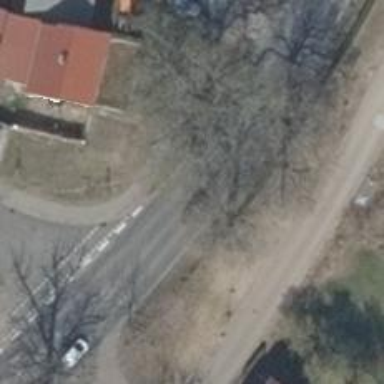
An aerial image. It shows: Primary road with asphalt surface.